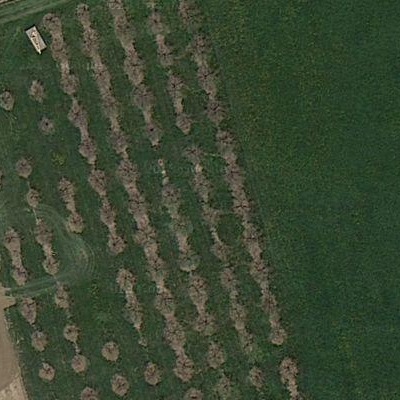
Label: bField